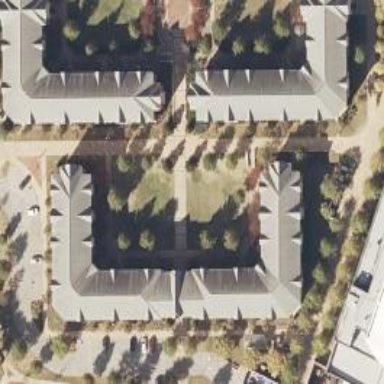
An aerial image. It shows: Dormitory building.